高三 · 度量几何学
16. 如图, $\mathrm{AD}$ 是 $\triangle \mathrm{ABC}$ 中 $\angle \mathrm{BAC}$ 的平分线, 经过点 $\mathrm{A}$ 的 $\odot \mathrm{O}$ 与 $\mathrm{BC}$ 切于点 $\mathrm{D}$, 与 $\mathrm{AB}, \mathrm{AC}$ 分别相交于点 $\mathrm{E}, \mathrm{F}$.求证: $\mathrm{EF} / / \mathrm{BC}$.

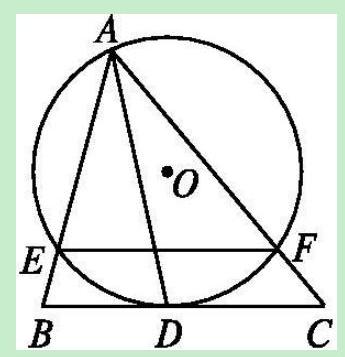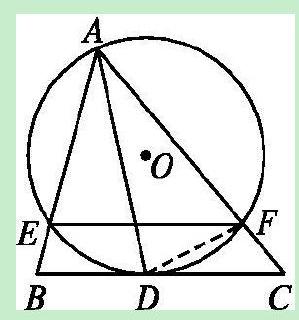
答案: 证明: 连接 $\mathrm{DF}$,如图所示,

$\because \mathrm{AD}$ 是 $\angle \mathrm{BAC}$ 的平分线,

$\therefore \angle \mathrm{BAD}=\angle \mathrm{DAC}$.

$\because \angle \mathrm{EFD}=\angle \mathrm{BAD}$

$\therefore \angle \mathrm{EFD}=\angle \mathrm{DAC}$.

$\because \mathrm{BC}$ 切 $\odot \mathrm{O}$ 于点 $\mathrm{D}$,

$\therefore \angle \mathrm{FDC}=\angle \mathrm{DAC}$.

$\therefore \angle \mathrm{EFD}=\angle \mathrm{FDC}$.
$\therefore \mathrm{EF} / / \mathrm{BC}$.
解析: : 分析: 本题主要考查了弦切角的性质, 解决问题的关键是连接 $\mathrm{DF}$,于是 $\angle \mathrm{FDC}=\angle \mathrm{DAC}$,根据 $\mathrm{AD}$ 是 $\angle \mathrm{BAC}$ 的平分线, 有 $\angle \mathrm{BAD}=\angle \mathrm{DAC}$, 而 $\angle \mathrm{BAD}$ 与 $\angle \mathrm{EFD}$ 对着同一段弧,由此得到 $\angle \mathrm{EFD}$ 与 $\angle \mathrm{FDC}$ 的相等关系,根据内错角相等,可以断定两条直线平行.